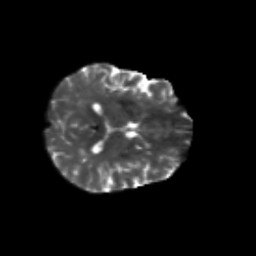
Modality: T2w
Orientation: axial
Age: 68
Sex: male
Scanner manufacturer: siemens
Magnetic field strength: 3 T
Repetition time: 4.71 s
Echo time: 0.0906 s